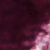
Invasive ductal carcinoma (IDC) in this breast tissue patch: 0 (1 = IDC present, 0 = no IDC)